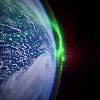
Label: cloud